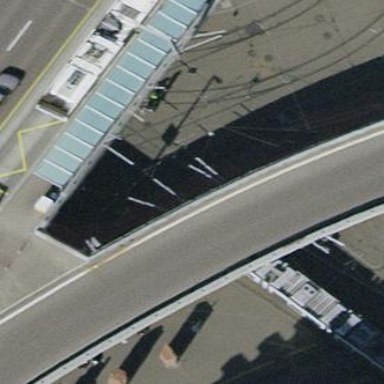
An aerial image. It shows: Public transport shelter.